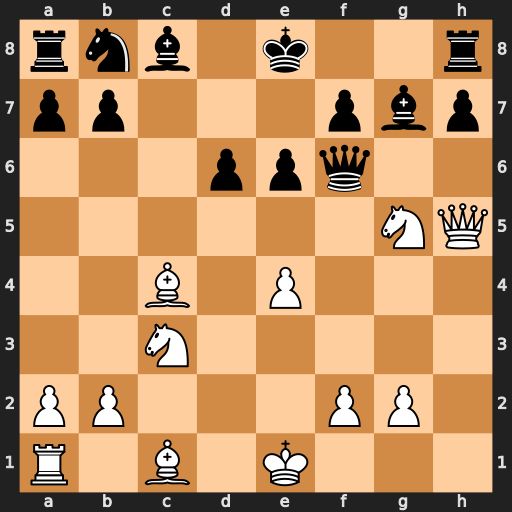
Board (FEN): rnb1k2r/pp3pbp/3ppq2/6NQ/2B1P3/2N5/PP3PP1/R1B1K3
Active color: w
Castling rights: Qkq
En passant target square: -
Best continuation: Nb5 Qg6 Nxd6+